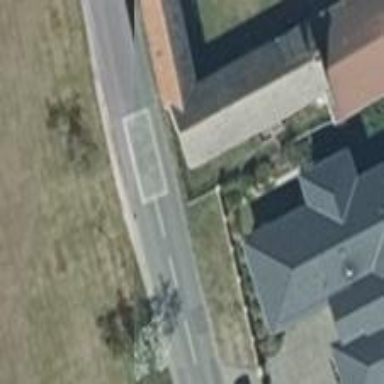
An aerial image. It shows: Traffic calming table.